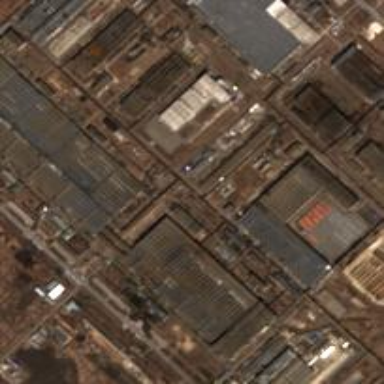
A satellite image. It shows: Factory building with man-made works.